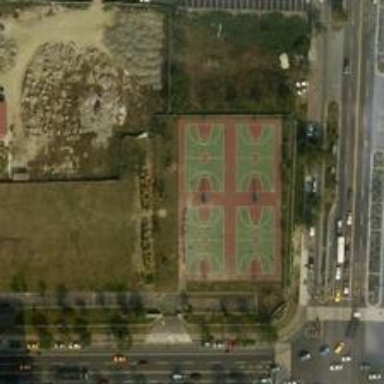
The area consisting of four basketball courts is located at the intersection of two busy streets .